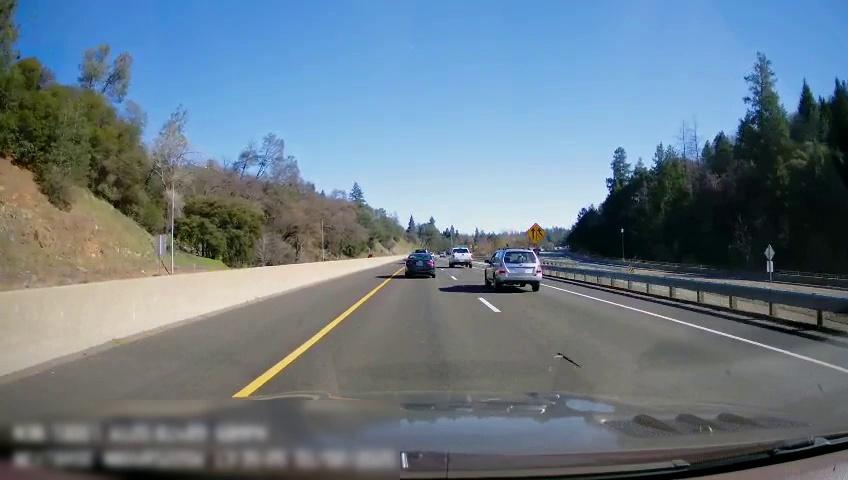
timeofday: Day
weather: Sunny
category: Drivable Space
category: Vehicles | Car
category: Vehicles | Truck
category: Vehicles | Car
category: Vehicles | Truck
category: Vehicles | SUV
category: Lanes | Current Lane
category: Lanes | Current Lane
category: Lanes | Alternate Lane
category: Traffic | Signs